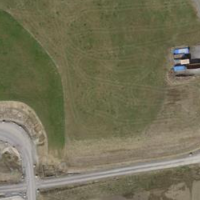
EUNIS habitat code: 52
Species observed at this site:
Tanacetum parthenium